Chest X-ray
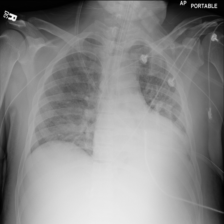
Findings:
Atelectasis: positive
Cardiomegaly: negative
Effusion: negative
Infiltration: positive
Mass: negative
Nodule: negative
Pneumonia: negative
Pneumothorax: negative
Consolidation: negative
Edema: negative
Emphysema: negative
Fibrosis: negative
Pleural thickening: negative
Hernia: negative